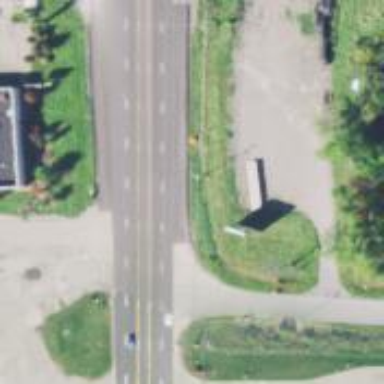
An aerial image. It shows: Primary road with asphalt surface.